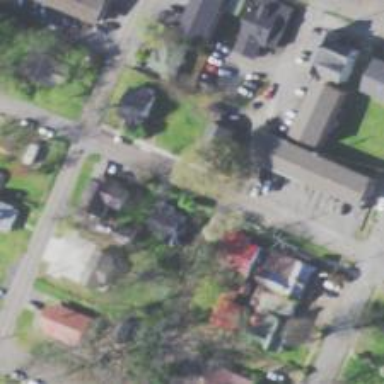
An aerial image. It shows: Residential road.